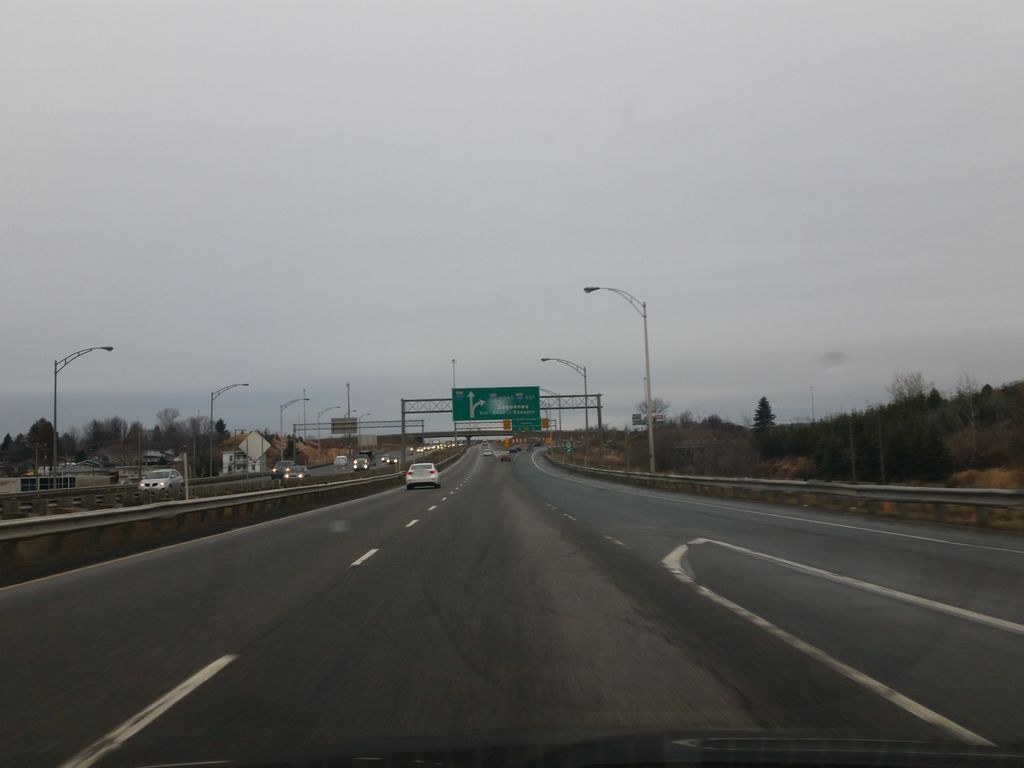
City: quebec_city